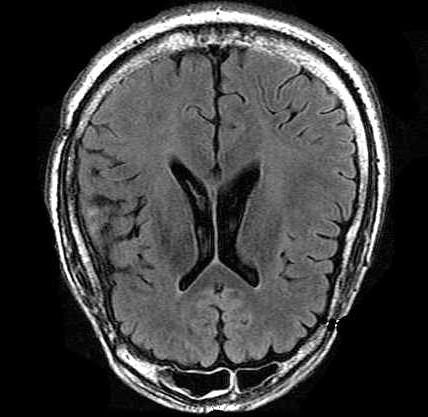
Label: notumor